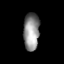
Tissue: lung
Cell type: Epithelial cells
Senescence score: 0.1777
Nuclear area (px): 582
Mean DAPI intensity: 142.222